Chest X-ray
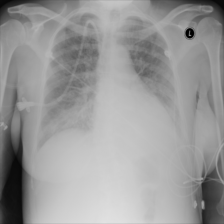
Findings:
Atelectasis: positive
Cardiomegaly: negative
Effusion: negative
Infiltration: positive
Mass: negative
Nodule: negative
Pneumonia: negative
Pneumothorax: negative
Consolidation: positive
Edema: negative
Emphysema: negative
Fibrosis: negative
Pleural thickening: negative
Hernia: negative